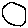
Label: circle